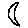
Label: moon